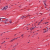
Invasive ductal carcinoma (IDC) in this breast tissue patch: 0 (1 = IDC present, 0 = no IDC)